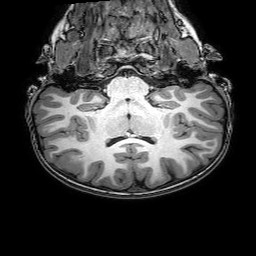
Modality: T1w
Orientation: sagittal
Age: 7
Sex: male
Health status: healthy